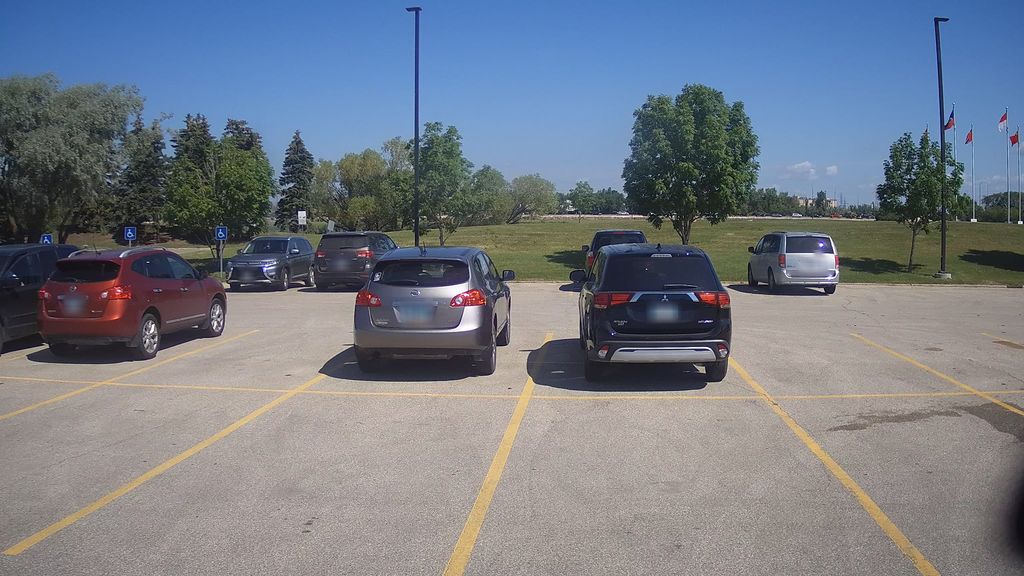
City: winnipeg